Aerial crown-view tile of a tropical tree (Barro Colorado Island, Panama), acquired 20241216:
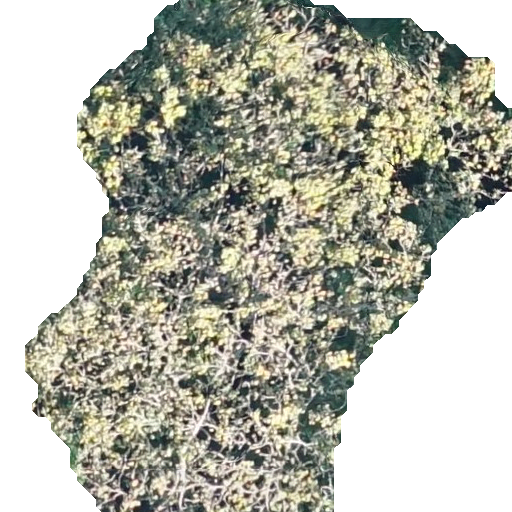
Species: Sterculia apetala
GBIF accepted scientific name: Sterculia apetala
Crown area: 262.57 m²